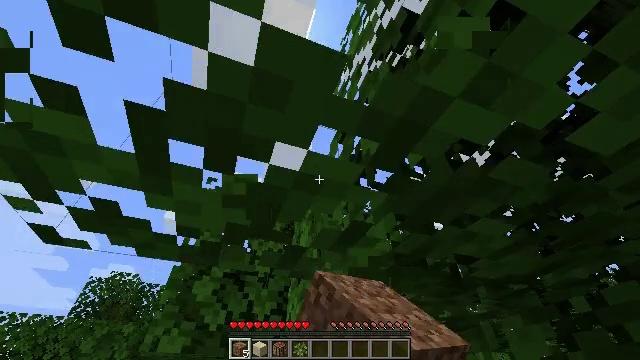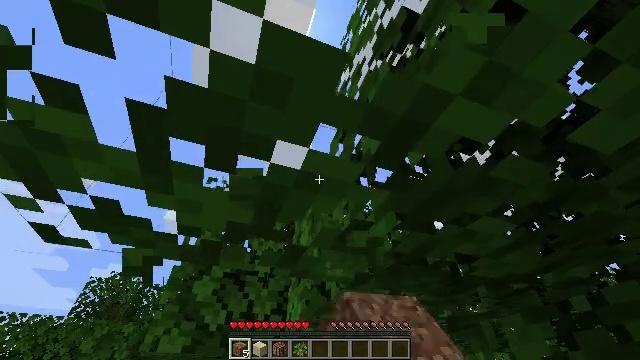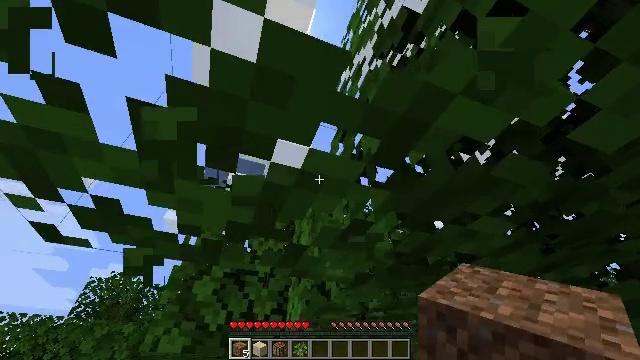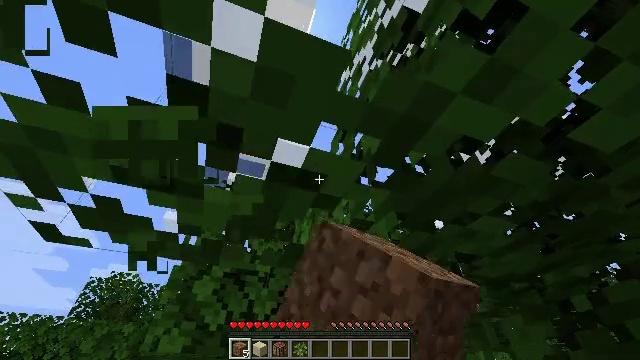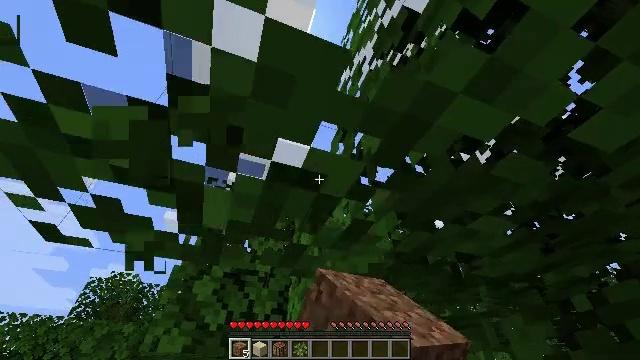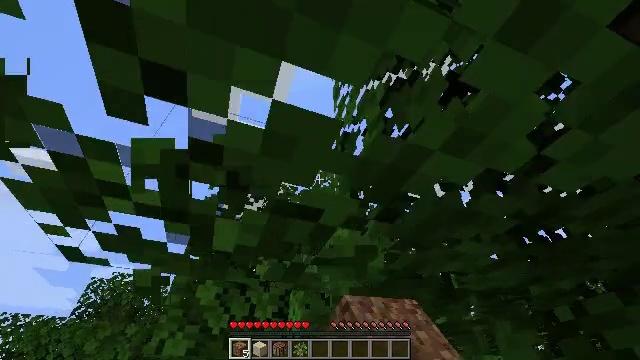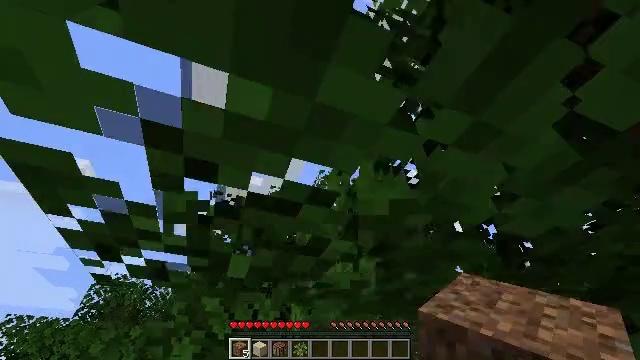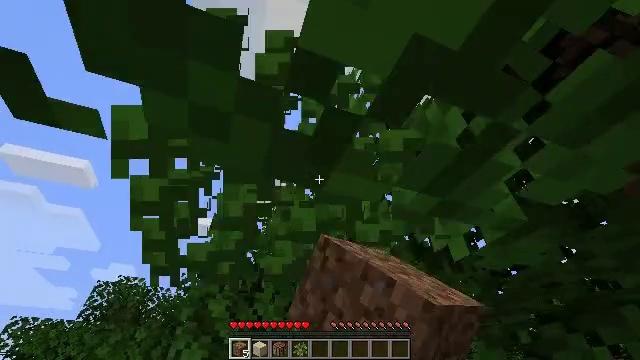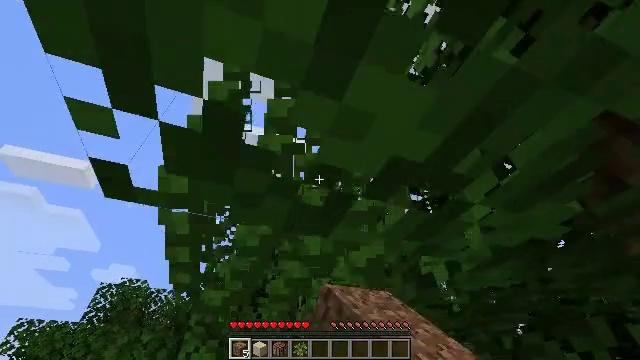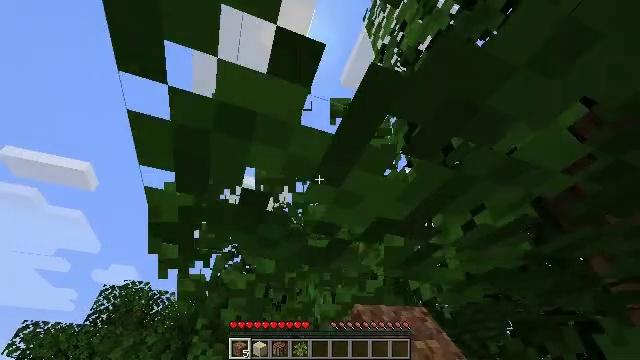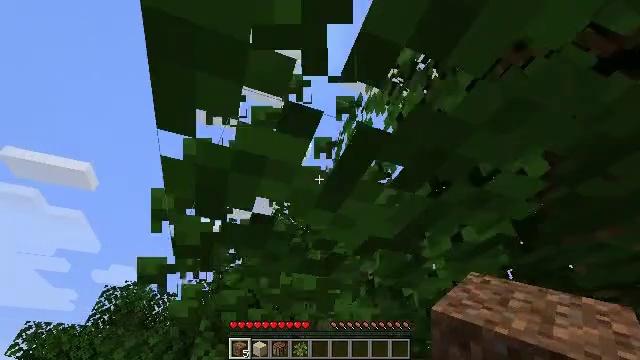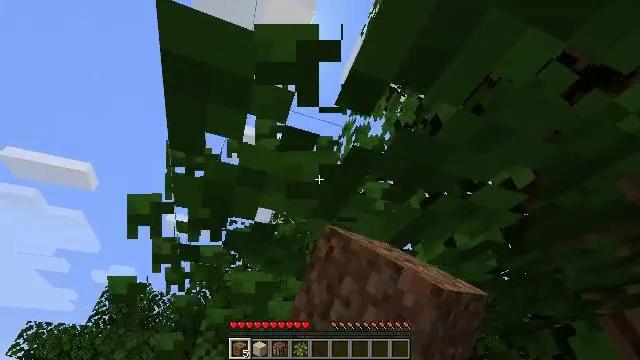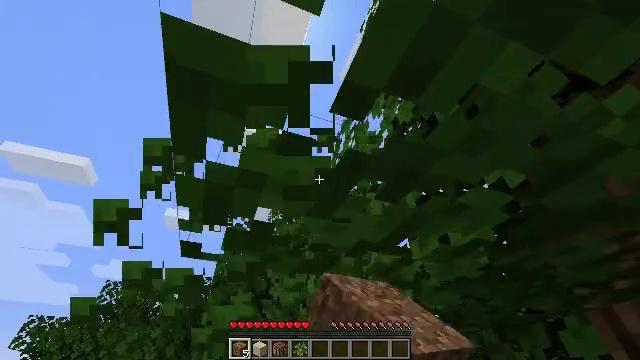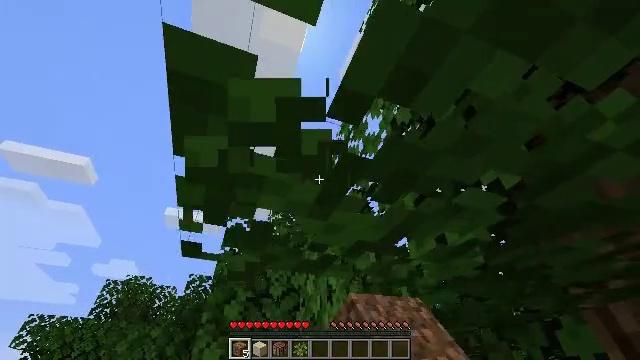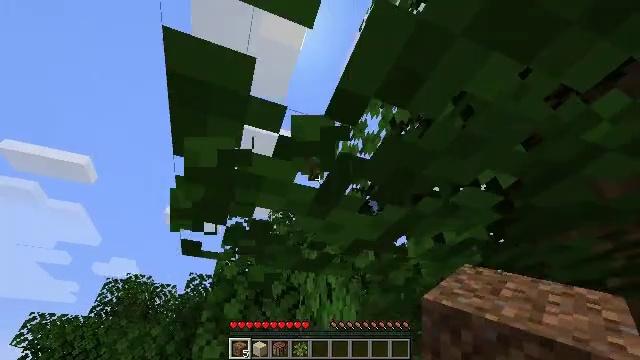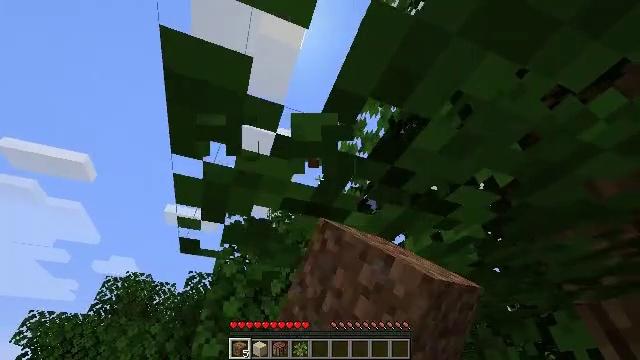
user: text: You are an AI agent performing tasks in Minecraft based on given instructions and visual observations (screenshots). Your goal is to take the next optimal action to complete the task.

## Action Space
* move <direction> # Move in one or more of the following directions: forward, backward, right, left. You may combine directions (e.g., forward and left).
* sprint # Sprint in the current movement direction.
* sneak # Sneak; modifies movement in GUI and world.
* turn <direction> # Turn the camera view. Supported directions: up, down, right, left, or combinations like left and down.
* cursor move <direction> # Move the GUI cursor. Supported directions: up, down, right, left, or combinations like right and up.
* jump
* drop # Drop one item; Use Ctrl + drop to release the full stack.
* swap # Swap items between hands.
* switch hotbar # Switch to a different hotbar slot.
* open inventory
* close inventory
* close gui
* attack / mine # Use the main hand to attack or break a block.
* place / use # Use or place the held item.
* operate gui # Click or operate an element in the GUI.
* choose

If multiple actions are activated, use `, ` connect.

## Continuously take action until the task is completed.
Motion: motion action
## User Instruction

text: Clear the ground by mining grass.
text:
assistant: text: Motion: attack / mine
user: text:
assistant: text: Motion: attack / mine
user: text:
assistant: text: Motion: attack / mine
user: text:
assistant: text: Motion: move back, attack / mine
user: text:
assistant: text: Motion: move back, attack / mine
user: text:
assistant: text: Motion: move back, attack / mine
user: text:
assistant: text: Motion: move back, attack / mine
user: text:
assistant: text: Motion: move back, attack / mine
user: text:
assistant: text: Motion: attack / mine
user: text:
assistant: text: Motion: attack / mine
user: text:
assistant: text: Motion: attack / mine
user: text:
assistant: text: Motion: turn down, attack / mine
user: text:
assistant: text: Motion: attack / mine
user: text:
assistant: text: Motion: attack / mine
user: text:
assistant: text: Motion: attack / mine
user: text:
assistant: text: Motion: attack / mine
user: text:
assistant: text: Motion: turn down, attack / mine
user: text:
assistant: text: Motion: turn right and down, attack / mine
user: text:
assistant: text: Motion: turn right and down, attack / mine
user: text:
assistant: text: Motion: turn down, attack / mine
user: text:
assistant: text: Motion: attack / mine
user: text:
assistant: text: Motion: attack / mine
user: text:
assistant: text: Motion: attack / mine
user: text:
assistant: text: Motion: attack / mine
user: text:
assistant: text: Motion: attack / mine
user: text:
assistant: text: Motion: attack / mine
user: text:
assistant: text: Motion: attack / mine
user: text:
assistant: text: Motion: attack / mine
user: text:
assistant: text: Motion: attack / mine
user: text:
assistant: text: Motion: attack / mine